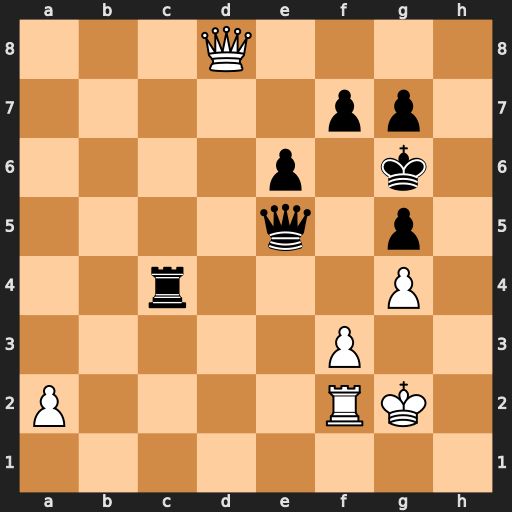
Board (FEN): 3Q4/5pp1/4p1k1/4q1p1/2r3P1/5P2/P4RK1/8
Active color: w
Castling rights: -
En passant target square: -
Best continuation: Qd3+ Kh6 Qxc4